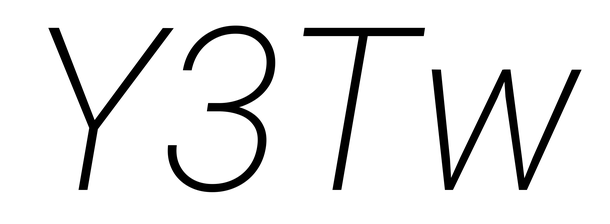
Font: Roboto-Italic_ExtraLight_Italic